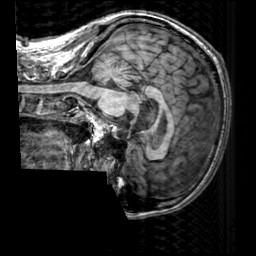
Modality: T1w
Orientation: sagittal
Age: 55
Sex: male
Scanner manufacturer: siemens
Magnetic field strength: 3 T
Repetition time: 2.3 s
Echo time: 0.00303 s